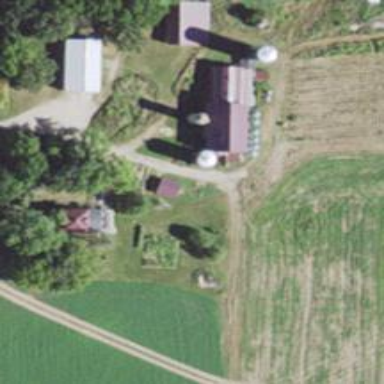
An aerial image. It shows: Silo.